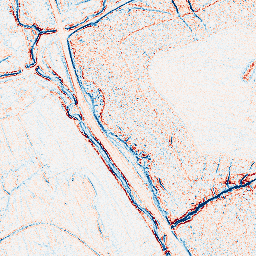
Category: edge_preserving
Decomposition family: bilateral
Decomposition parameters: d: 5
sigma_color: 150
sigma_space: 100
Upsampling method: quintic
Upsampling parameters: scale: 4
Upsampling scale: 4